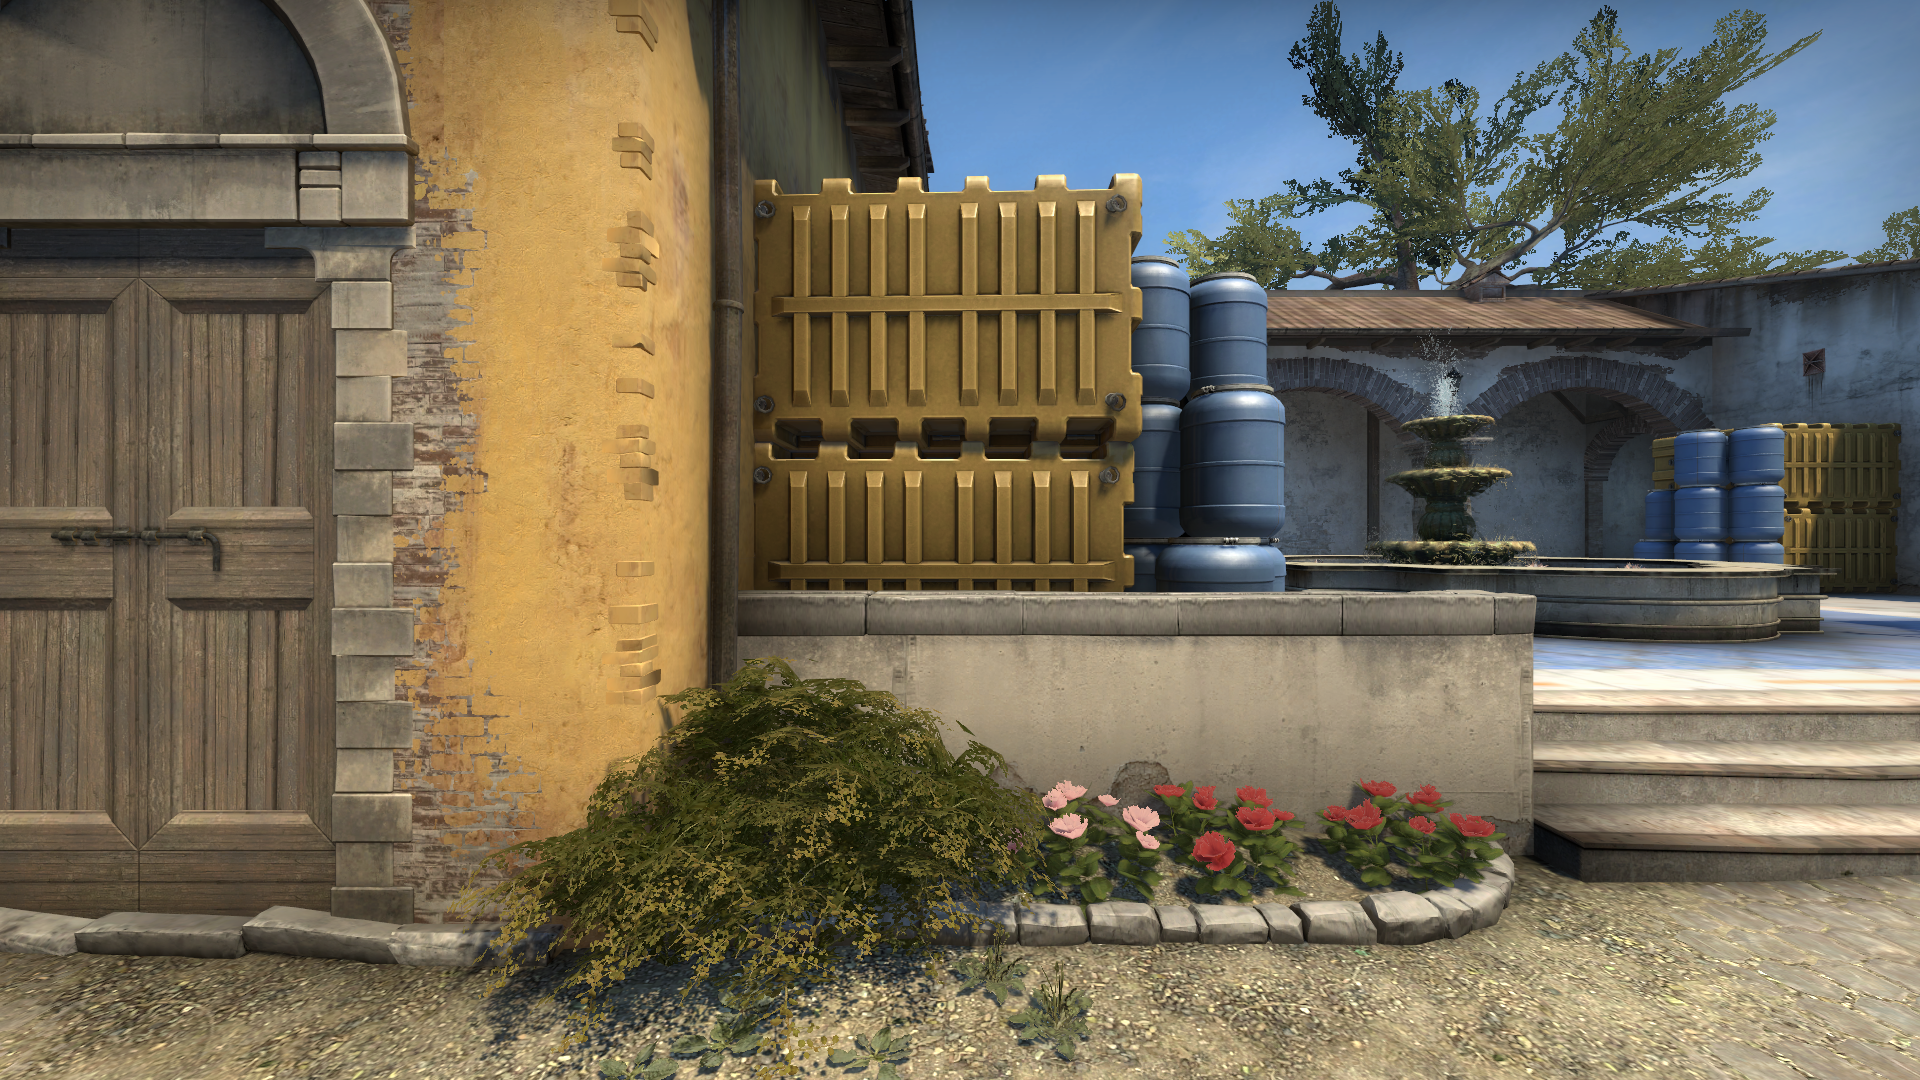
Map: de_inferno